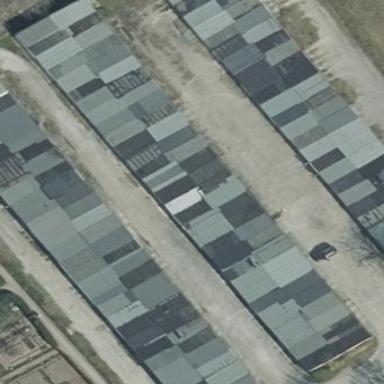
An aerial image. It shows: Group of garages.